Interaction volume radius: 5 \u00c5
Interaction volume height: 20 \u00c5
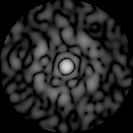
Disorder parameter: 0.7283